Aerial crown-view tile of a tropical tree (Barro Colorado Island, Panama), acquired 20250414:
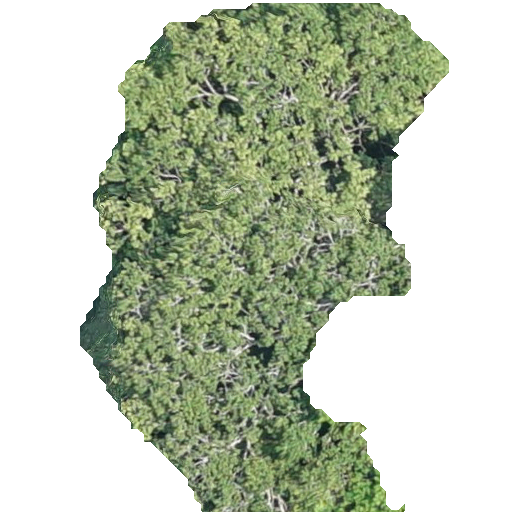
Species: Sterculia apetala
GBIF accepted scientific name: Sterculia apetala
Crown area: 199.886 m²